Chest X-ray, AP view. Patient: 55 years old, sex M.
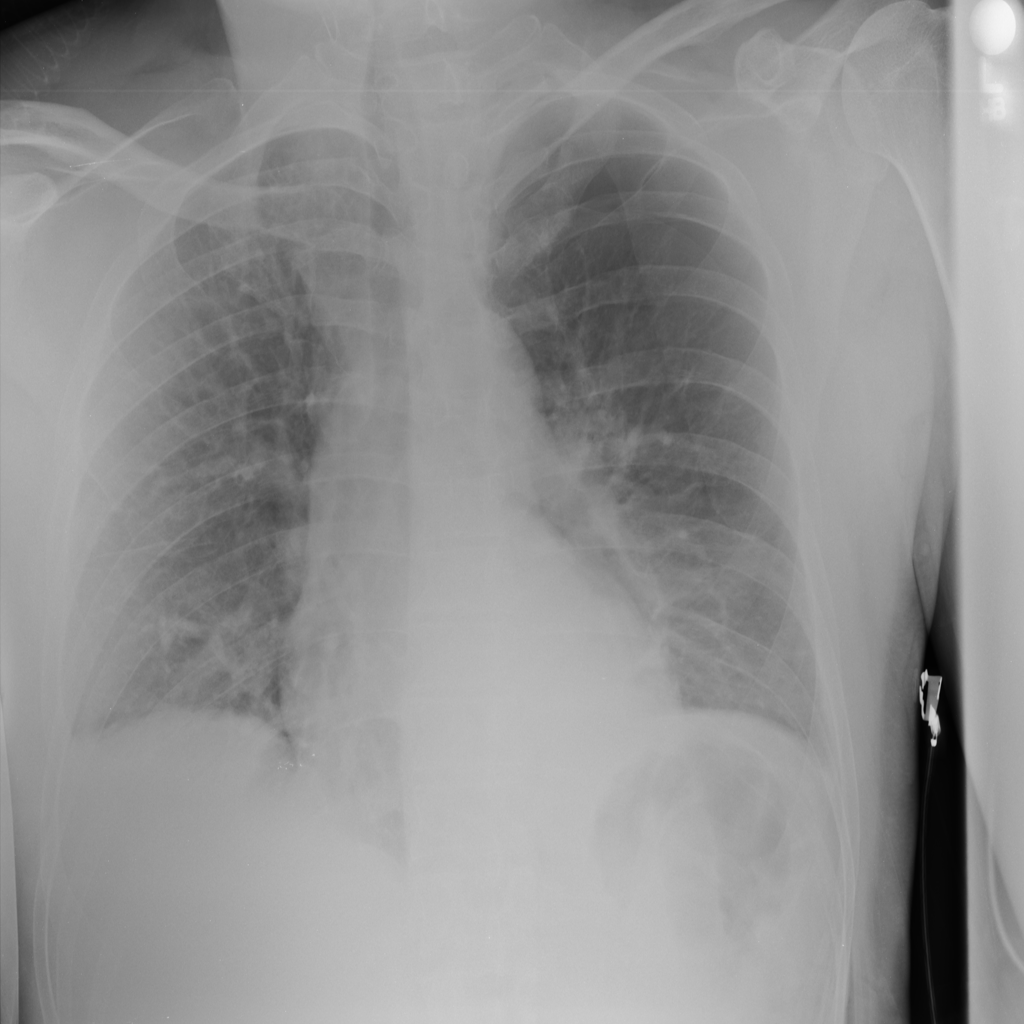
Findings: Atelectasis, Pneumothorax